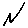
Label: zigzag